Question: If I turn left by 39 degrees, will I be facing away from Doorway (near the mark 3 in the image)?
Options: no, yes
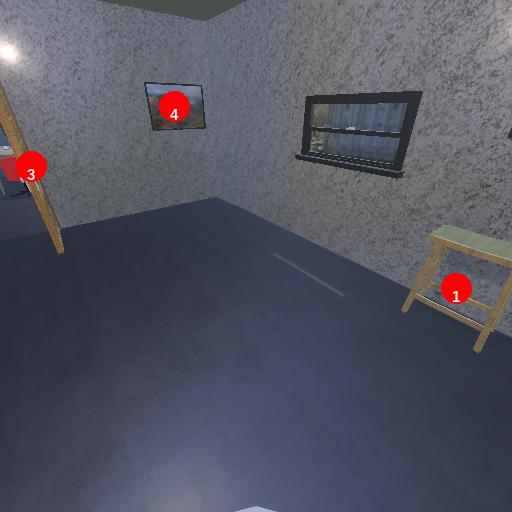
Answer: no